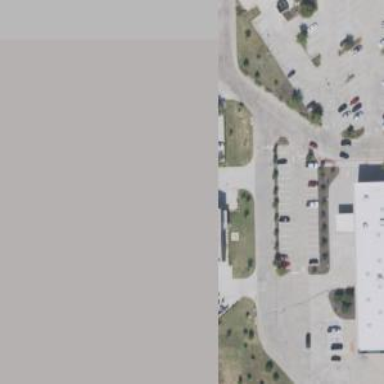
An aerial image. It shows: Veterinary facility.